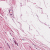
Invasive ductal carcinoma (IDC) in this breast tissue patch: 0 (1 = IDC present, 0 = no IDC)